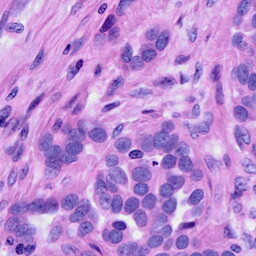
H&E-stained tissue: Ovarian